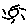
Label: sun